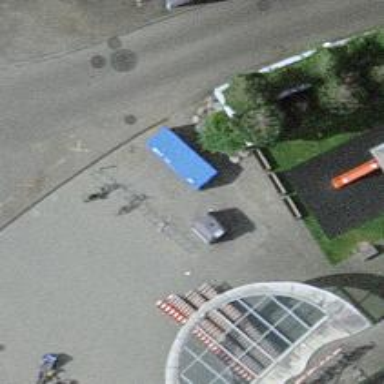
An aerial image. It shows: Recycling container at amenity designated for recycling.